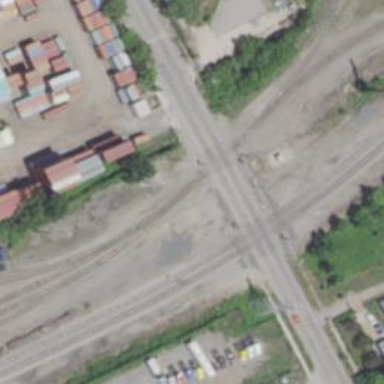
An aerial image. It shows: Level crossing along the railway.